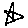
Label: star